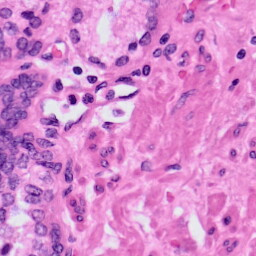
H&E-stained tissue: Prostate